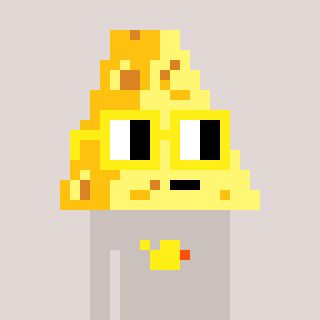
a pixel art character with square yellow glasses, a cheese-shaped head and a foggrey-colored body on a warm background